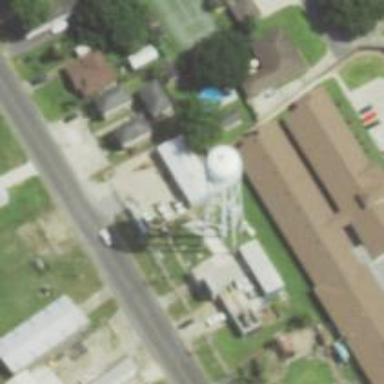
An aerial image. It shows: Water tower that is man-made.